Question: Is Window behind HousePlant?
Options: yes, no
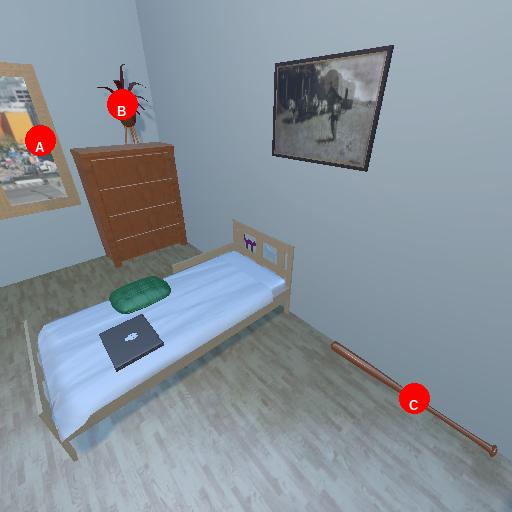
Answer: yes